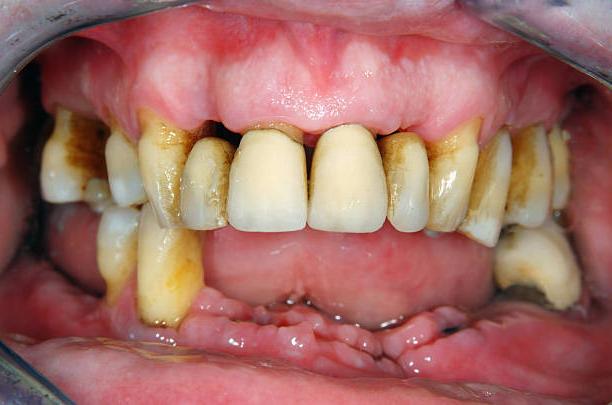
Condition: hypodontia